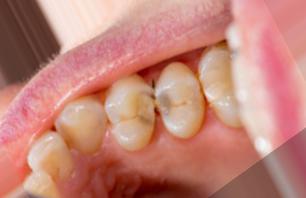
Condition: Caries